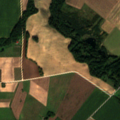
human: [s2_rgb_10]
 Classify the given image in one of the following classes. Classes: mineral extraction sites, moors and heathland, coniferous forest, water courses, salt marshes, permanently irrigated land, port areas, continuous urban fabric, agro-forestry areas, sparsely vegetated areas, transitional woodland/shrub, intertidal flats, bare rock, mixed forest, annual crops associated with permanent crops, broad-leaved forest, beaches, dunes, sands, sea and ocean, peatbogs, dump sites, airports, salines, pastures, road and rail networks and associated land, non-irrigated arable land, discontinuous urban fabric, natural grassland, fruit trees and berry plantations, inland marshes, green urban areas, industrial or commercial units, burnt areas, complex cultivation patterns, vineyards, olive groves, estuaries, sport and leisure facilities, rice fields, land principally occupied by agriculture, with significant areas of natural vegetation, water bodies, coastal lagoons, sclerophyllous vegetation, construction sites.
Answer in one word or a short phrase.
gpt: non-irrigated arable land, land principally occupied by agriculture, with significant areas of natural vegetation